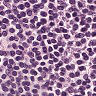
Metastatic tissue present: no